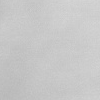
Atmospheric dust classification: dusty